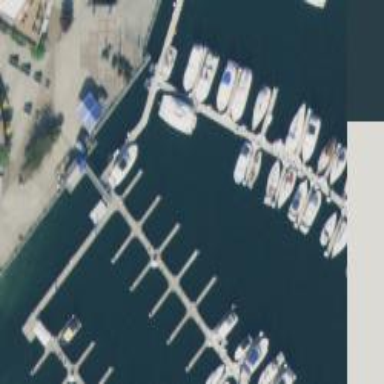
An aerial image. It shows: Pier with mooring facilities.